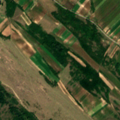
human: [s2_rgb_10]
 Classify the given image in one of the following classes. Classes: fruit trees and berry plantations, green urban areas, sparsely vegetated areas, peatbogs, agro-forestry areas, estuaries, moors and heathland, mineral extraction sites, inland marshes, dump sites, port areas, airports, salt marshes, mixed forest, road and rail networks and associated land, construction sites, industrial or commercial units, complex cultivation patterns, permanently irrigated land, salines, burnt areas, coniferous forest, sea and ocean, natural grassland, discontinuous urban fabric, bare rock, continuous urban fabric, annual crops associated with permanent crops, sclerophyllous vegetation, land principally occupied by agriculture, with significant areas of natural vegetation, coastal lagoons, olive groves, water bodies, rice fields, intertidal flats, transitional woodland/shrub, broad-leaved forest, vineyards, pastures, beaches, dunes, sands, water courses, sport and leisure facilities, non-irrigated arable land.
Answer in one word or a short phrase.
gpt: discontinuous urban fabric, non-irrigated arable land, land principally occupied by agriculture, with significant areas of natural vegetation, natural grassland, transitional woodland/shrub